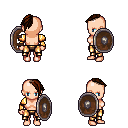
a pixel art fantasy rpg character, female body template, human, light skin, gold arm armor, gold greaves, brown long mohawk hairstyle, shield, four views (front, back, left, right), 2x2 character sprite sheet, small pixel art, hard edges, no anti-aliasing